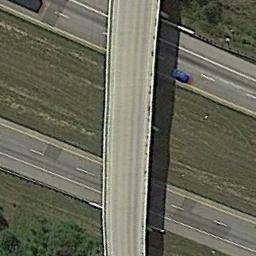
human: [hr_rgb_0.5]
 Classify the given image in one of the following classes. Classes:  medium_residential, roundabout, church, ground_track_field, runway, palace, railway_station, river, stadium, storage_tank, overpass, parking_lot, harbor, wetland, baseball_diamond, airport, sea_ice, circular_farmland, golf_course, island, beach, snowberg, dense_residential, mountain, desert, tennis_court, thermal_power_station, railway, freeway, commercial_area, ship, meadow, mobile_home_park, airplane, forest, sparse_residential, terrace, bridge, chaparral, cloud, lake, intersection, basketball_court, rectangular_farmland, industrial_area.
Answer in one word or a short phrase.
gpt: overpass